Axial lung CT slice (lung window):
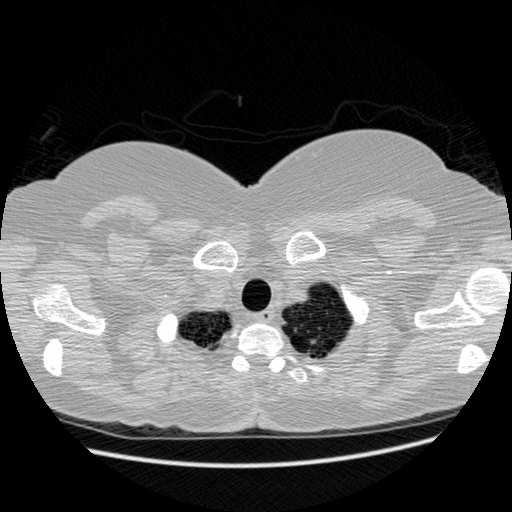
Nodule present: no